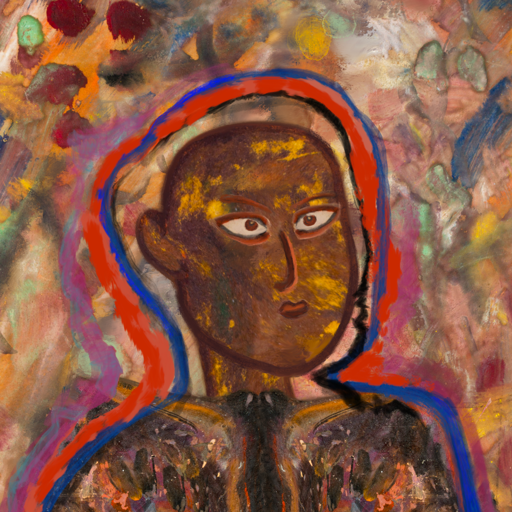
Background: Mother_And_Son_Mother, Head And Neck Side: Comrade, Face Side: Roy_Bahadur, Bust: Gypsy_Queen, Hair Side: Experience, Head Accessory: Blank, Second Necklace: Blank, Necklace: Blank, Baby: Blank